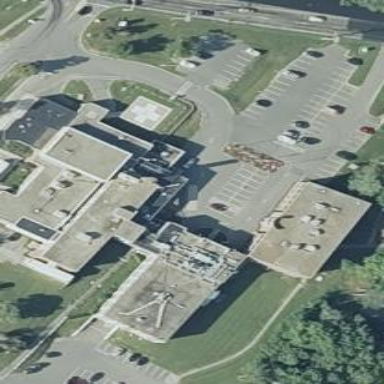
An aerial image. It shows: Hospital building.